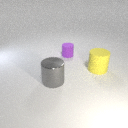
small purple rubber cylinder to the left of large yellow rubber cylinder